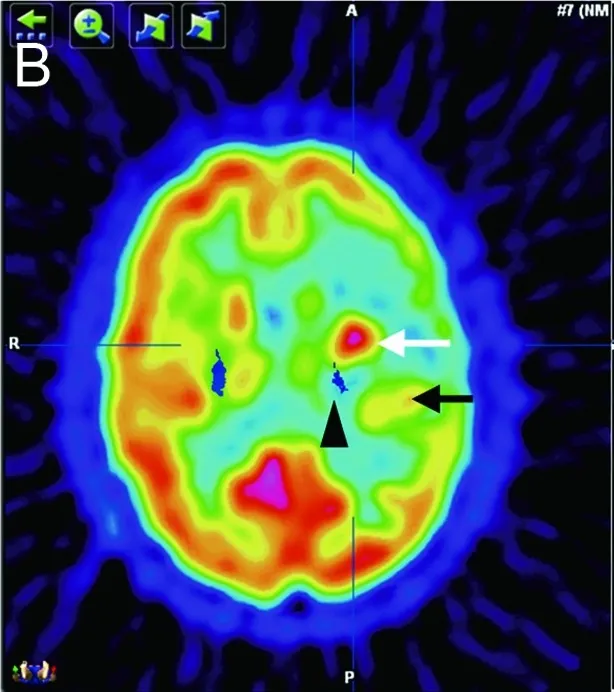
Sagittal fusion images. (B) Sagittal 18F-fluorodeoxyglucose (FDG)-positron emission tomography (PET) fusion image revealing higher FDG uptake within the upper right lesion (white arrow) than in the lower left lesion (black arrow) and the compressed left corticospinal tract of the posterior limb of the internal capsule (black arrowhead).
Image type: radiology (pet)